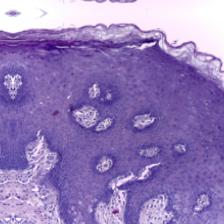
Diagnosis: Normal